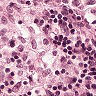
Metastatic tissue present: no